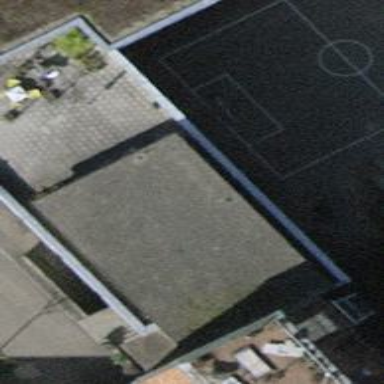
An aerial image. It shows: Kindergarten.